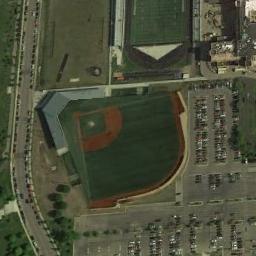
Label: stadium